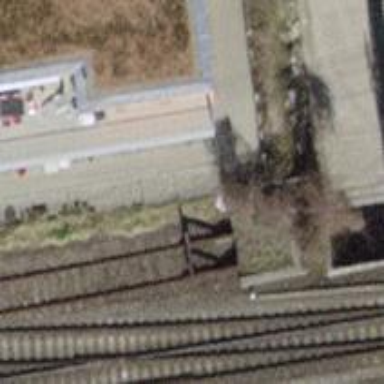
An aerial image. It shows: Railway buffer stop.